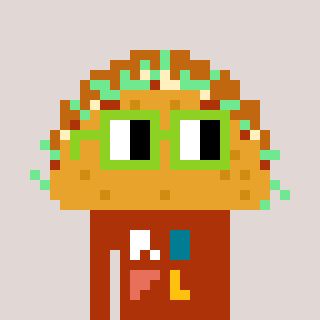
a pixel art character with square light green glasses, a taco-shaped head and a hotbrown-colored body on a warm background